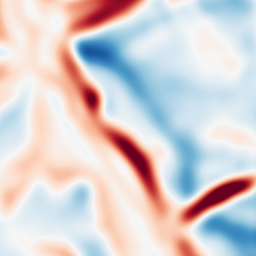
Category: multiscale
Decomposition family: log
Decomposition parameters: sigma: 10
Upsampling method: lanczos
Upsampling parameters: scale: 2
Upsampling scale: 2